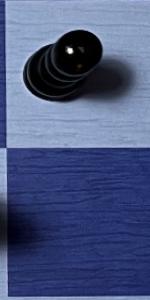
Label: Empty